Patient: sex M, age 46
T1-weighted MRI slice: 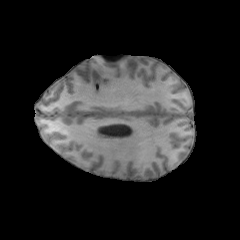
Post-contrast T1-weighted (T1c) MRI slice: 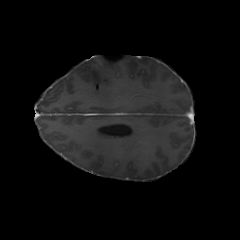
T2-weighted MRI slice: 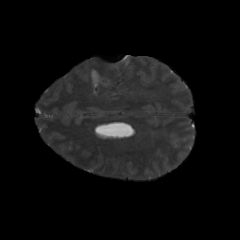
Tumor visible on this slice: no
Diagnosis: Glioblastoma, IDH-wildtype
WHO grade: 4